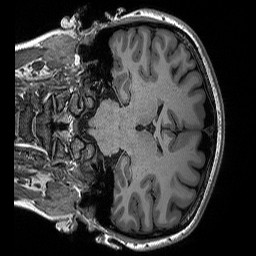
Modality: T1w
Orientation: coronal
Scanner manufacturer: siemens
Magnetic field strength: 3 T
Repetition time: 2.3 s
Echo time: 0.00288 s